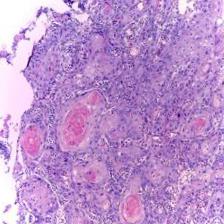
Diagnosis: OSCC